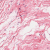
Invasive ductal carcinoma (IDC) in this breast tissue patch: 0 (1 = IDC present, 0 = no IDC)